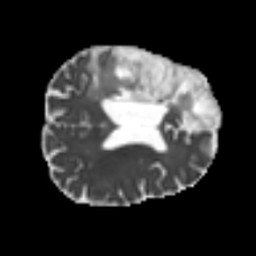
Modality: MD
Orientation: axial
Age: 64
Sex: male
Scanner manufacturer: siemens
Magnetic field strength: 3 T
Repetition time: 4.999 s
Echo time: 0.07946 s